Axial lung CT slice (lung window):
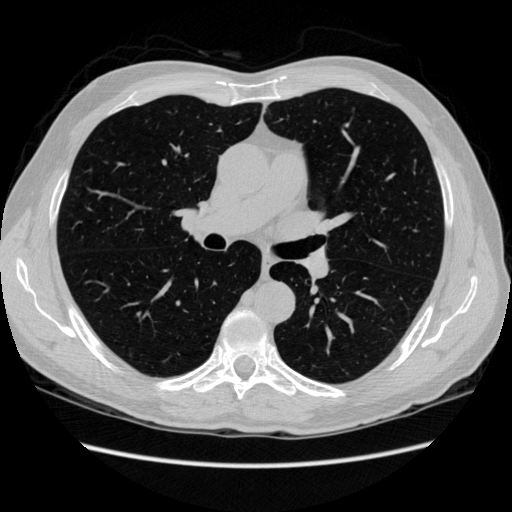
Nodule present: no